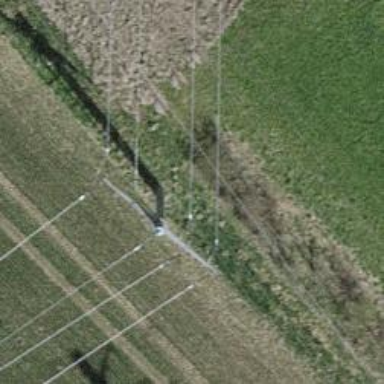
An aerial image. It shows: Three cables of power line.